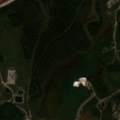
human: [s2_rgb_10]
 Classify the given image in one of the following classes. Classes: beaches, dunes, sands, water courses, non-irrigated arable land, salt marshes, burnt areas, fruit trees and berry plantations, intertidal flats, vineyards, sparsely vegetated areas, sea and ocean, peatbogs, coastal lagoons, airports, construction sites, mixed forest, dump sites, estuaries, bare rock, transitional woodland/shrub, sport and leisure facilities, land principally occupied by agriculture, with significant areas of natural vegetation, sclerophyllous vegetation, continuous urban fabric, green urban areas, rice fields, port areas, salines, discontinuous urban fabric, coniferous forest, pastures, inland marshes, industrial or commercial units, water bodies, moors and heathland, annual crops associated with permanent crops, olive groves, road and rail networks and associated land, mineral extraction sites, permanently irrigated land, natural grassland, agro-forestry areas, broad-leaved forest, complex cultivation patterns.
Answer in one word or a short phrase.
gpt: mineral extraction sites, dump sites, coniferous forest, transitional woodland/shrub